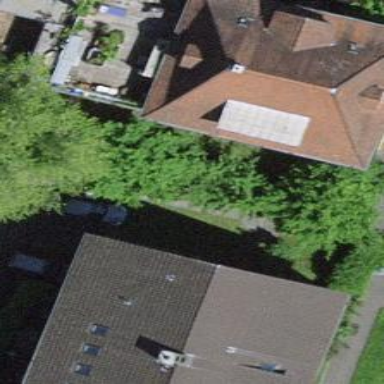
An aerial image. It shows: Garage building.